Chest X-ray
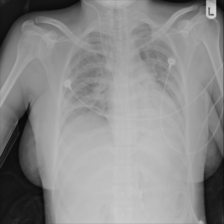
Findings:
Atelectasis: negative
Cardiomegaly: negative
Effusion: negative
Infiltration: negative
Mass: negative
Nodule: negative
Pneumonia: negative
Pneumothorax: negative
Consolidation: negative
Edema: negative
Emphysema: negative
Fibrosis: negative
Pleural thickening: negative
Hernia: negative